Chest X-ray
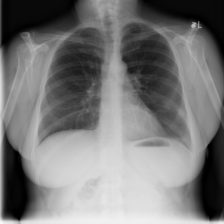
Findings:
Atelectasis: negative
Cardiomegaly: negative
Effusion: negative
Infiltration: negative
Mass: negative
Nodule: negative
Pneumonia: negative
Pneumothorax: negative
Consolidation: negative
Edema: negative
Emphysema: negative
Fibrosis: negative
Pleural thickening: negative
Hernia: negative